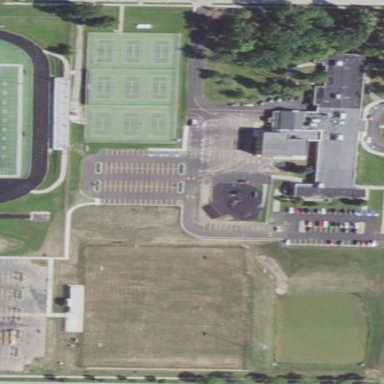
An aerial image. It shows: School.